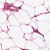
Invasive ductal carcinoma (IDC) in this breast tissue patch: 0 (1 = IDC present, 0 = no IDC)